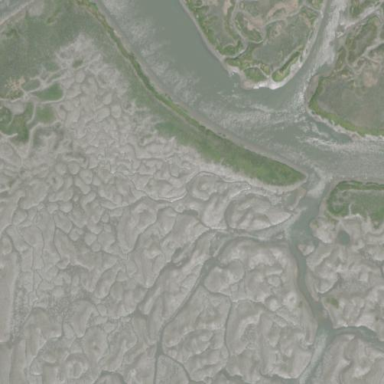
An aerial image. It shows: Marsh wetland with tidal influence.